Question: EDIT:
Seems i was on the right track all along, 10+ (or so) restarts and voila. It works.
As a first, i'm trying to get the AVD up and running, and test it with a real simple 'helloWorld'.
I'm using Android 4.0.3, if that might matter.
After having loads of trouble with memory allocation, and run-times and you name it..
The AVD is now up and running, without warnings or errors.
And i can install my project on it..
'''
[2012-04-17 23:28:04 - AndroidProj] Android Launch!
[2012-04-17 23:28:04 - AndroidProj] adb is running normally.
[2012-04-17 23:28:04 - AndroidProj] Performing com.phonegap.helloworld.AndroidProjActivity activity launch
[2012-04-17 23:28:09 - AndroidProj] Uploading AndroidProj.apk onto device 'emulator-5554'
[2012-04-17 23:28:12 - AndroidProj] Installing AndroidProj.apk...
[2012-04-17 23:28:54 - AndroidProj] Success!
[2012-04-17 23:28:54 - AndroidProj] Starting activity com.phonegap.helloworld.AndroidProjActivity on device emulator-5554
'''
All the code i'm using is pretty much just copy+paste from tutorial(s):
The 'main' java-file. (@ AndroidProj/src/com.phonegap.helloworld)
'''
package com.phonegap.helloworld;
import org.apache.cordova.*;
/*import com.phonegap.DroidGap;*/
import android.os.Bundle;
public class AndroidProjActivity extends DroidGap {
/** Called when the activity is first created. */
@Override
public void onCreate(Bundle savedInstanceState) {
super.onCreate(savedInstanceState);
super.loadUrl("file:///android_asset/www/index.html");
}
}
'''
And the html (@ AndroidProj/assets/www)
'''
<!DOCTYPE HTML>
<html>
<head>
<title>PhoneGap</title>
<script type="text/javascript" charset="utf-8" src="cordova-1.6.0.js"></script>
</head>
<body>
<h1>Hello World</h1>
</body>
</html>
'''
AndroidManifest.xml:
'''
<?xml version="1.0" encoding="utf-8"?>
<manifest xmlns:android="http://schemas.android.com/apk/res/android"
package="com.phonegap.helloworld"
android:versionCode="1"
android:versionName="1.0" >
<supports-screens
android:largeScreens="true"
android:normalScreens="true"
android:smallScreens="true"
android:resizeable="true"
android:anyDensity="true"
/>
<uses-permission android:name="android.permission.CAMERA" />
<uses-permission android:name="android.permission.VIBRATE" />
<uses-permission android:name="android.permission.ACCESS_COARSE_LOCATION" />
<uses-permission android:name="android.permission.ACCESS_FINE_LOCATION" />
<uses-permission android:name="android.permission.ACCESS_LOCATION_EXTRA_COMMANDS" />
<uses-permission android:name="android.permission.READ_PHONE_STATE" />
<uses-permission android:name="android.permission.INTERNET" />
<uses-permission android:name="android.permission.RECEIVE_SMS" />
<uses-permission android:name="android.permission.RECORD_AUDIO" />
<uses-permission android:name="android.permission.MODIFY_AUDIO_SETTINGS" />
<uses-permission android:name="android.permission.READ_CONTACTS" />
<uses-permission android:name="android.permission.WRITE_CONTACTS" />
<uses-permission android:name="android.permission.WRITE_EXTERNAL_STORAGE" />
<uses-permission android:name="android.permission.ACCESS_NETWORK_STATE" /> <uses-permission android:name="android.permission.GET_ACCOUNTS" />
<uses-permission android:name="android.permission.BROADCAST_STICKY" />
<uses-sdk android:minSdkVersion="15" />
<application
android:icon="@drawable/ic_launcher"
android:label="@string/app_name" >
<activity
android:name=".AndroidProjActivity"
android:label="@string/app_name"
android:configChanges="orientation|keyboardHidden">
<intent-filter>
<action android:name="android.intent.action.MAIN" />
<category android:name="android.intent.category.LAUNCHER" />
</intent-filter>
</activity>
<activity android:name="org.apache.cordova.DroidGap" android:label="@string/app_name" android:configChanges="orientation|keyboardHidden">
<intent-filter> </intent-filter>
</activity>
</application>
</manifest>
'''
Besides the fact that i takes forever and ever to install my project, it seems to be carried out correctly.
But, all i get is the emulator, my project/file is nowhere to be found.
Any clues to where the problem might lie?

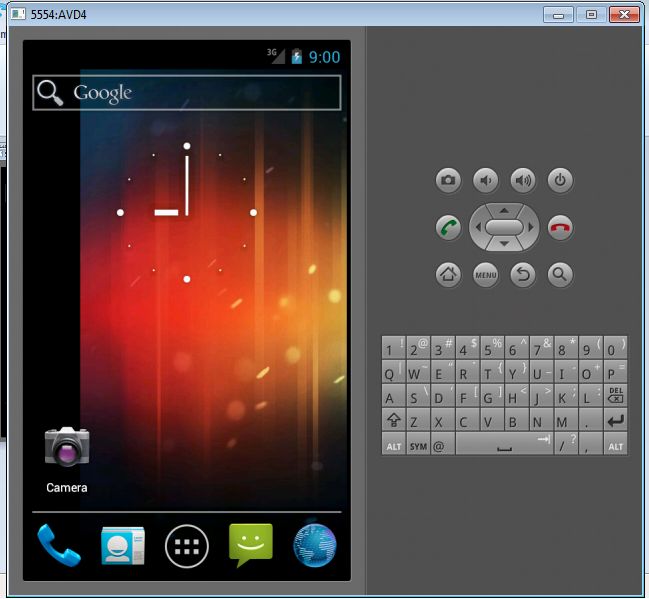
Answer: Following the advice, i'll 'answer' this myself.
Turns out there was no problem, at least not code-wise, a bunch of restarts later and it all runs smoothly.
Thanks for your efforts, though.